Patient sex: F
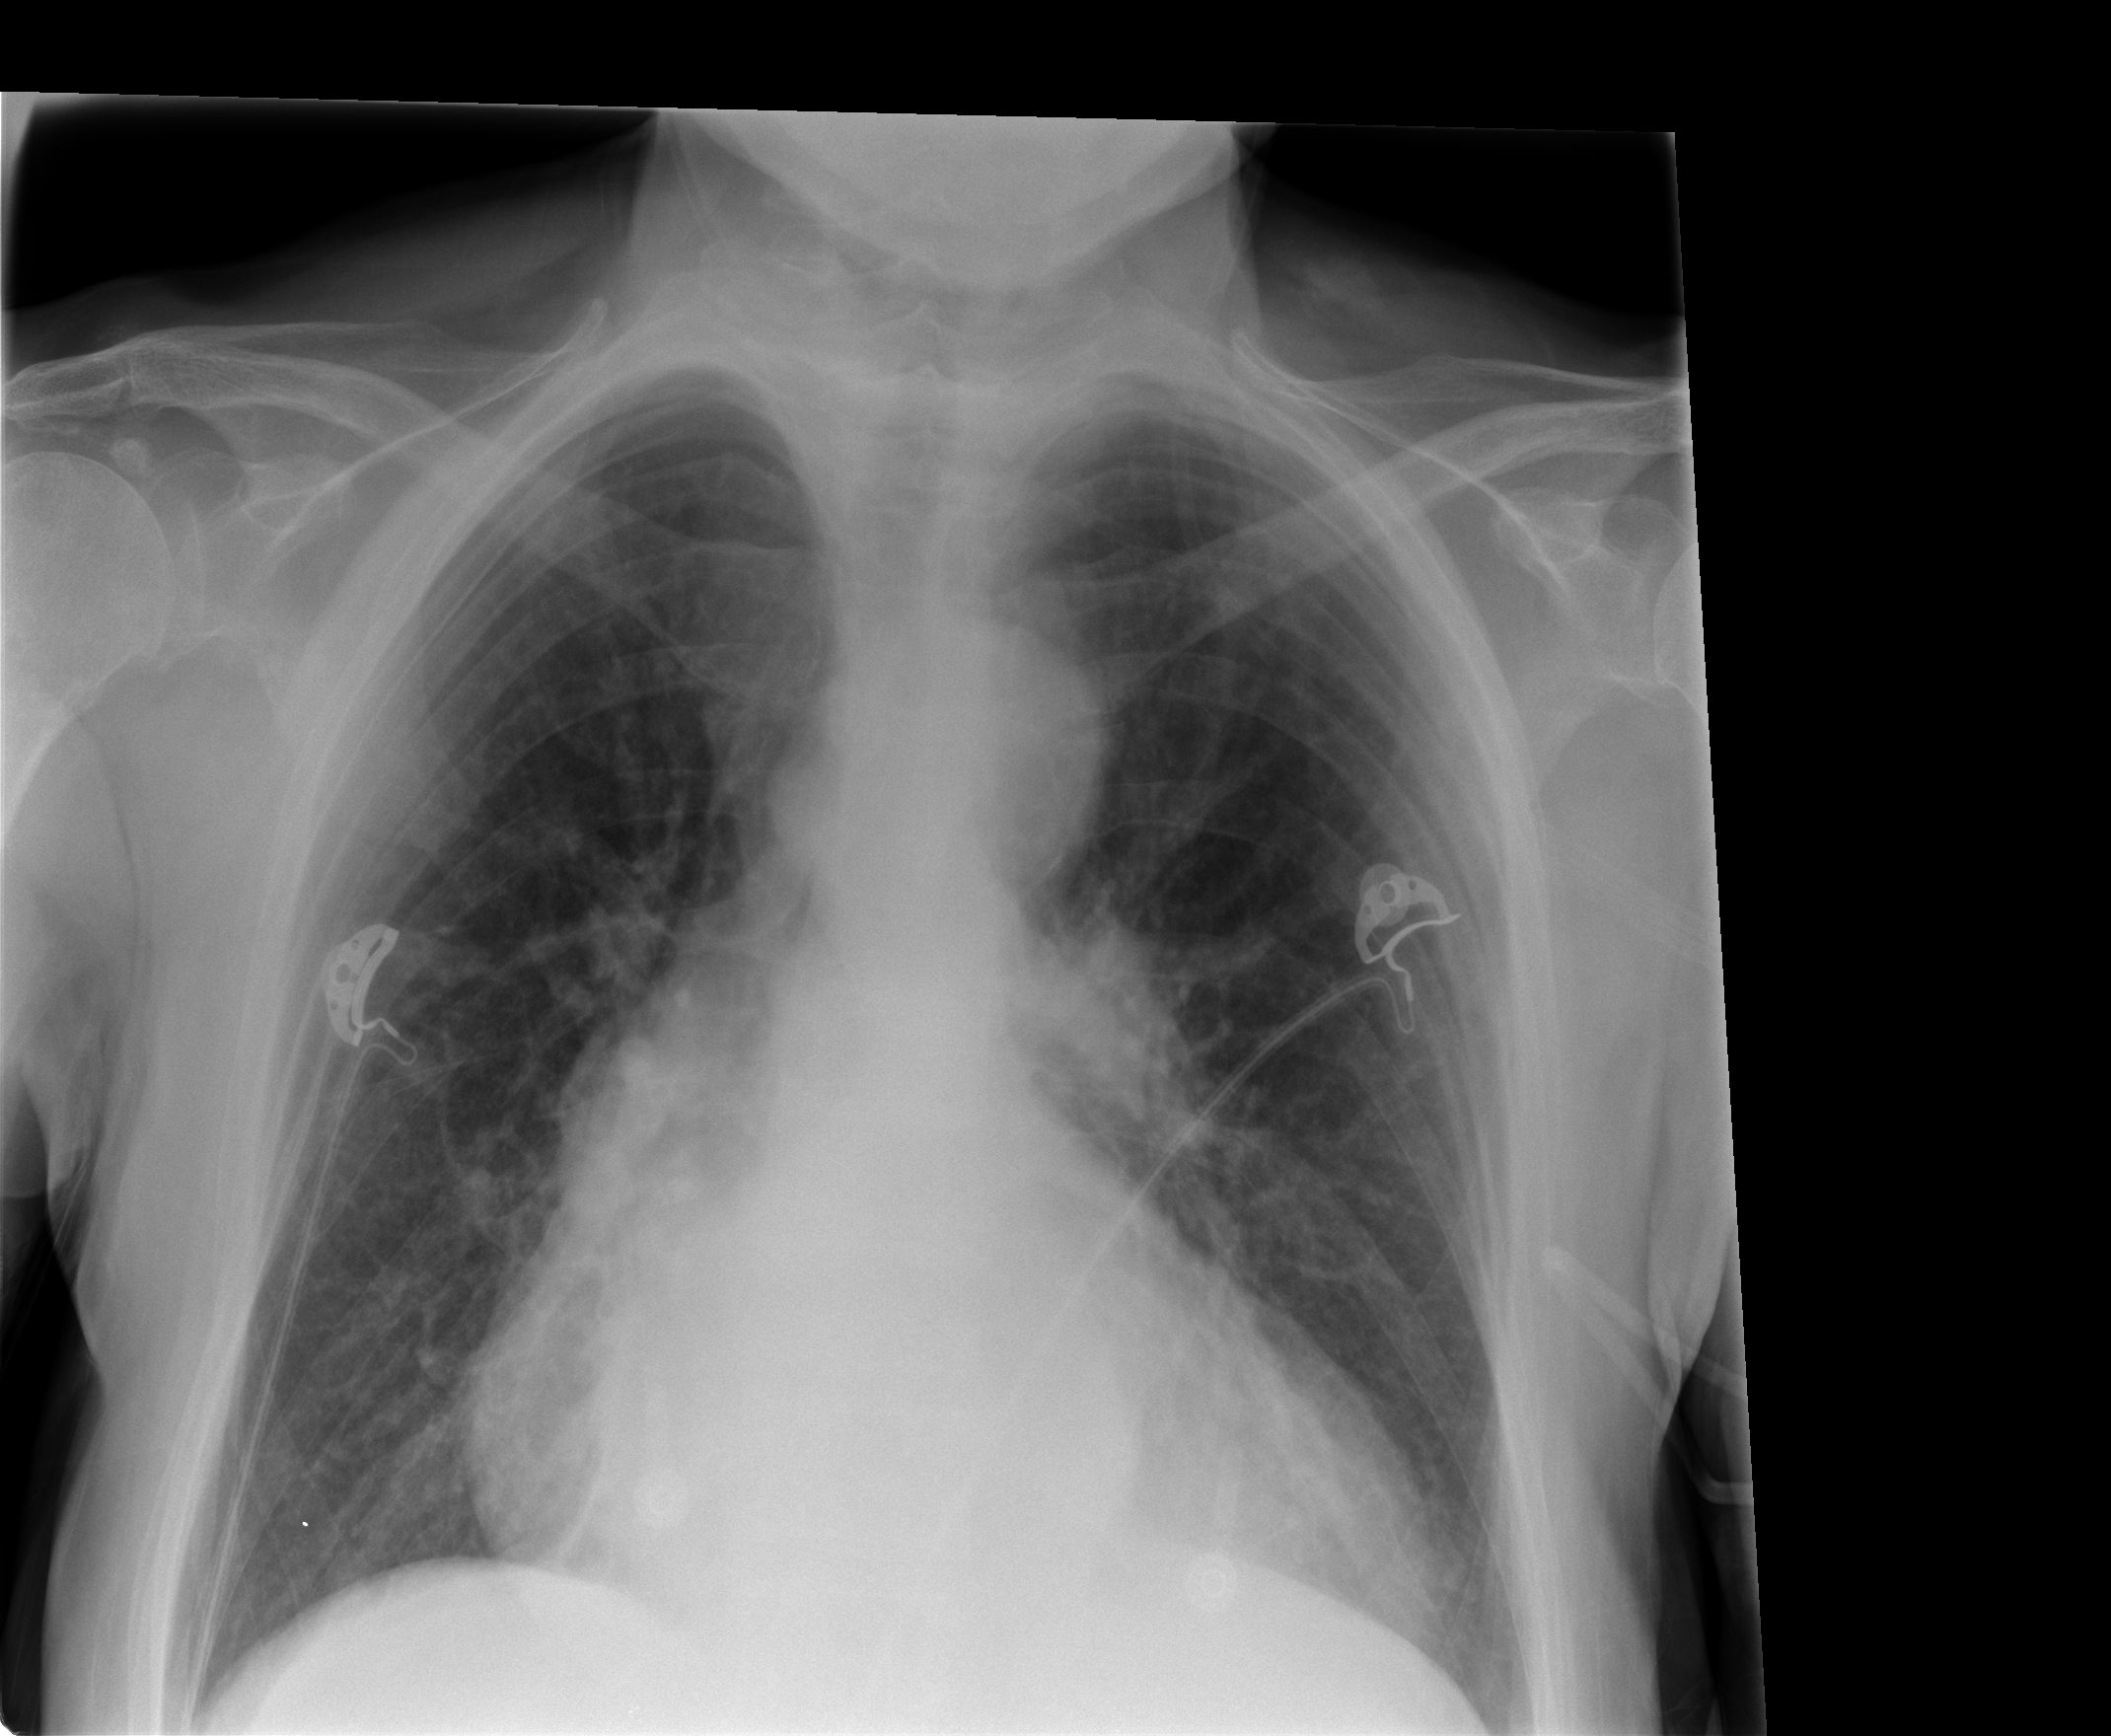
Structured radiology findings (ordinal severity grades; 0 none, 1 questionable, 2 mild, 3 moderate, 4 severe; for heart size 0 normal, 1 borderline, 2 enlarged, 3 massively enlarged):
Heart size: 2
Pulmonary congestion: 2
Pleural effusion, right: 0
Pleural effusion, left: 0
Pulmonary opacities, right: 0
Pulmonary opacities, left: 0
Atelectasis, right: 0
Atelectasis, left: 0